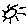
Label: sun